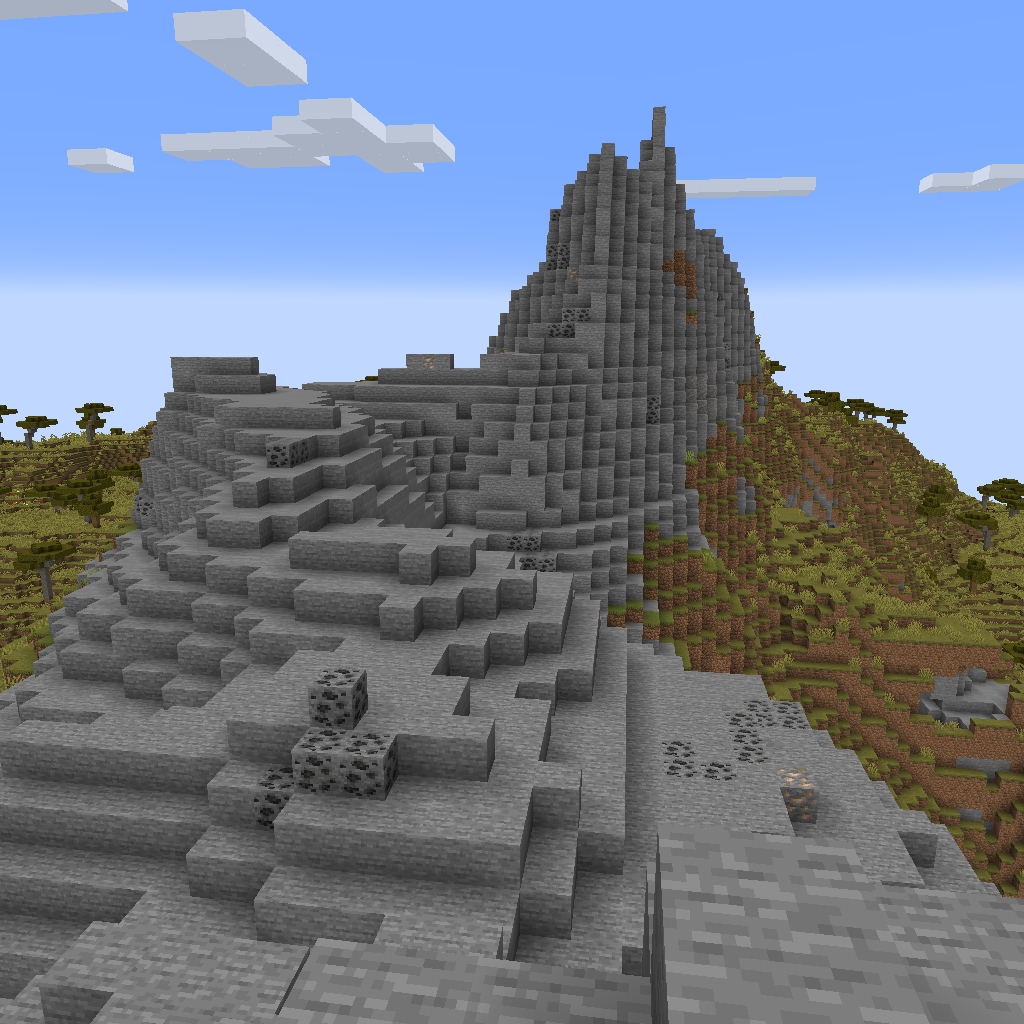
stony mountain